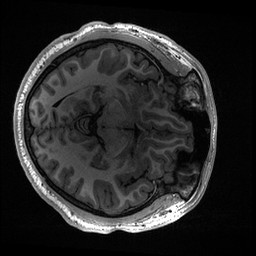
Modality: T1w
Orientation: axial
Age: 18
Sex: male
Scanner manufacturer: ge
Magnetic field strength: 3 T
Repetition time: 0.006952 s
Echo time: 0.00292 s